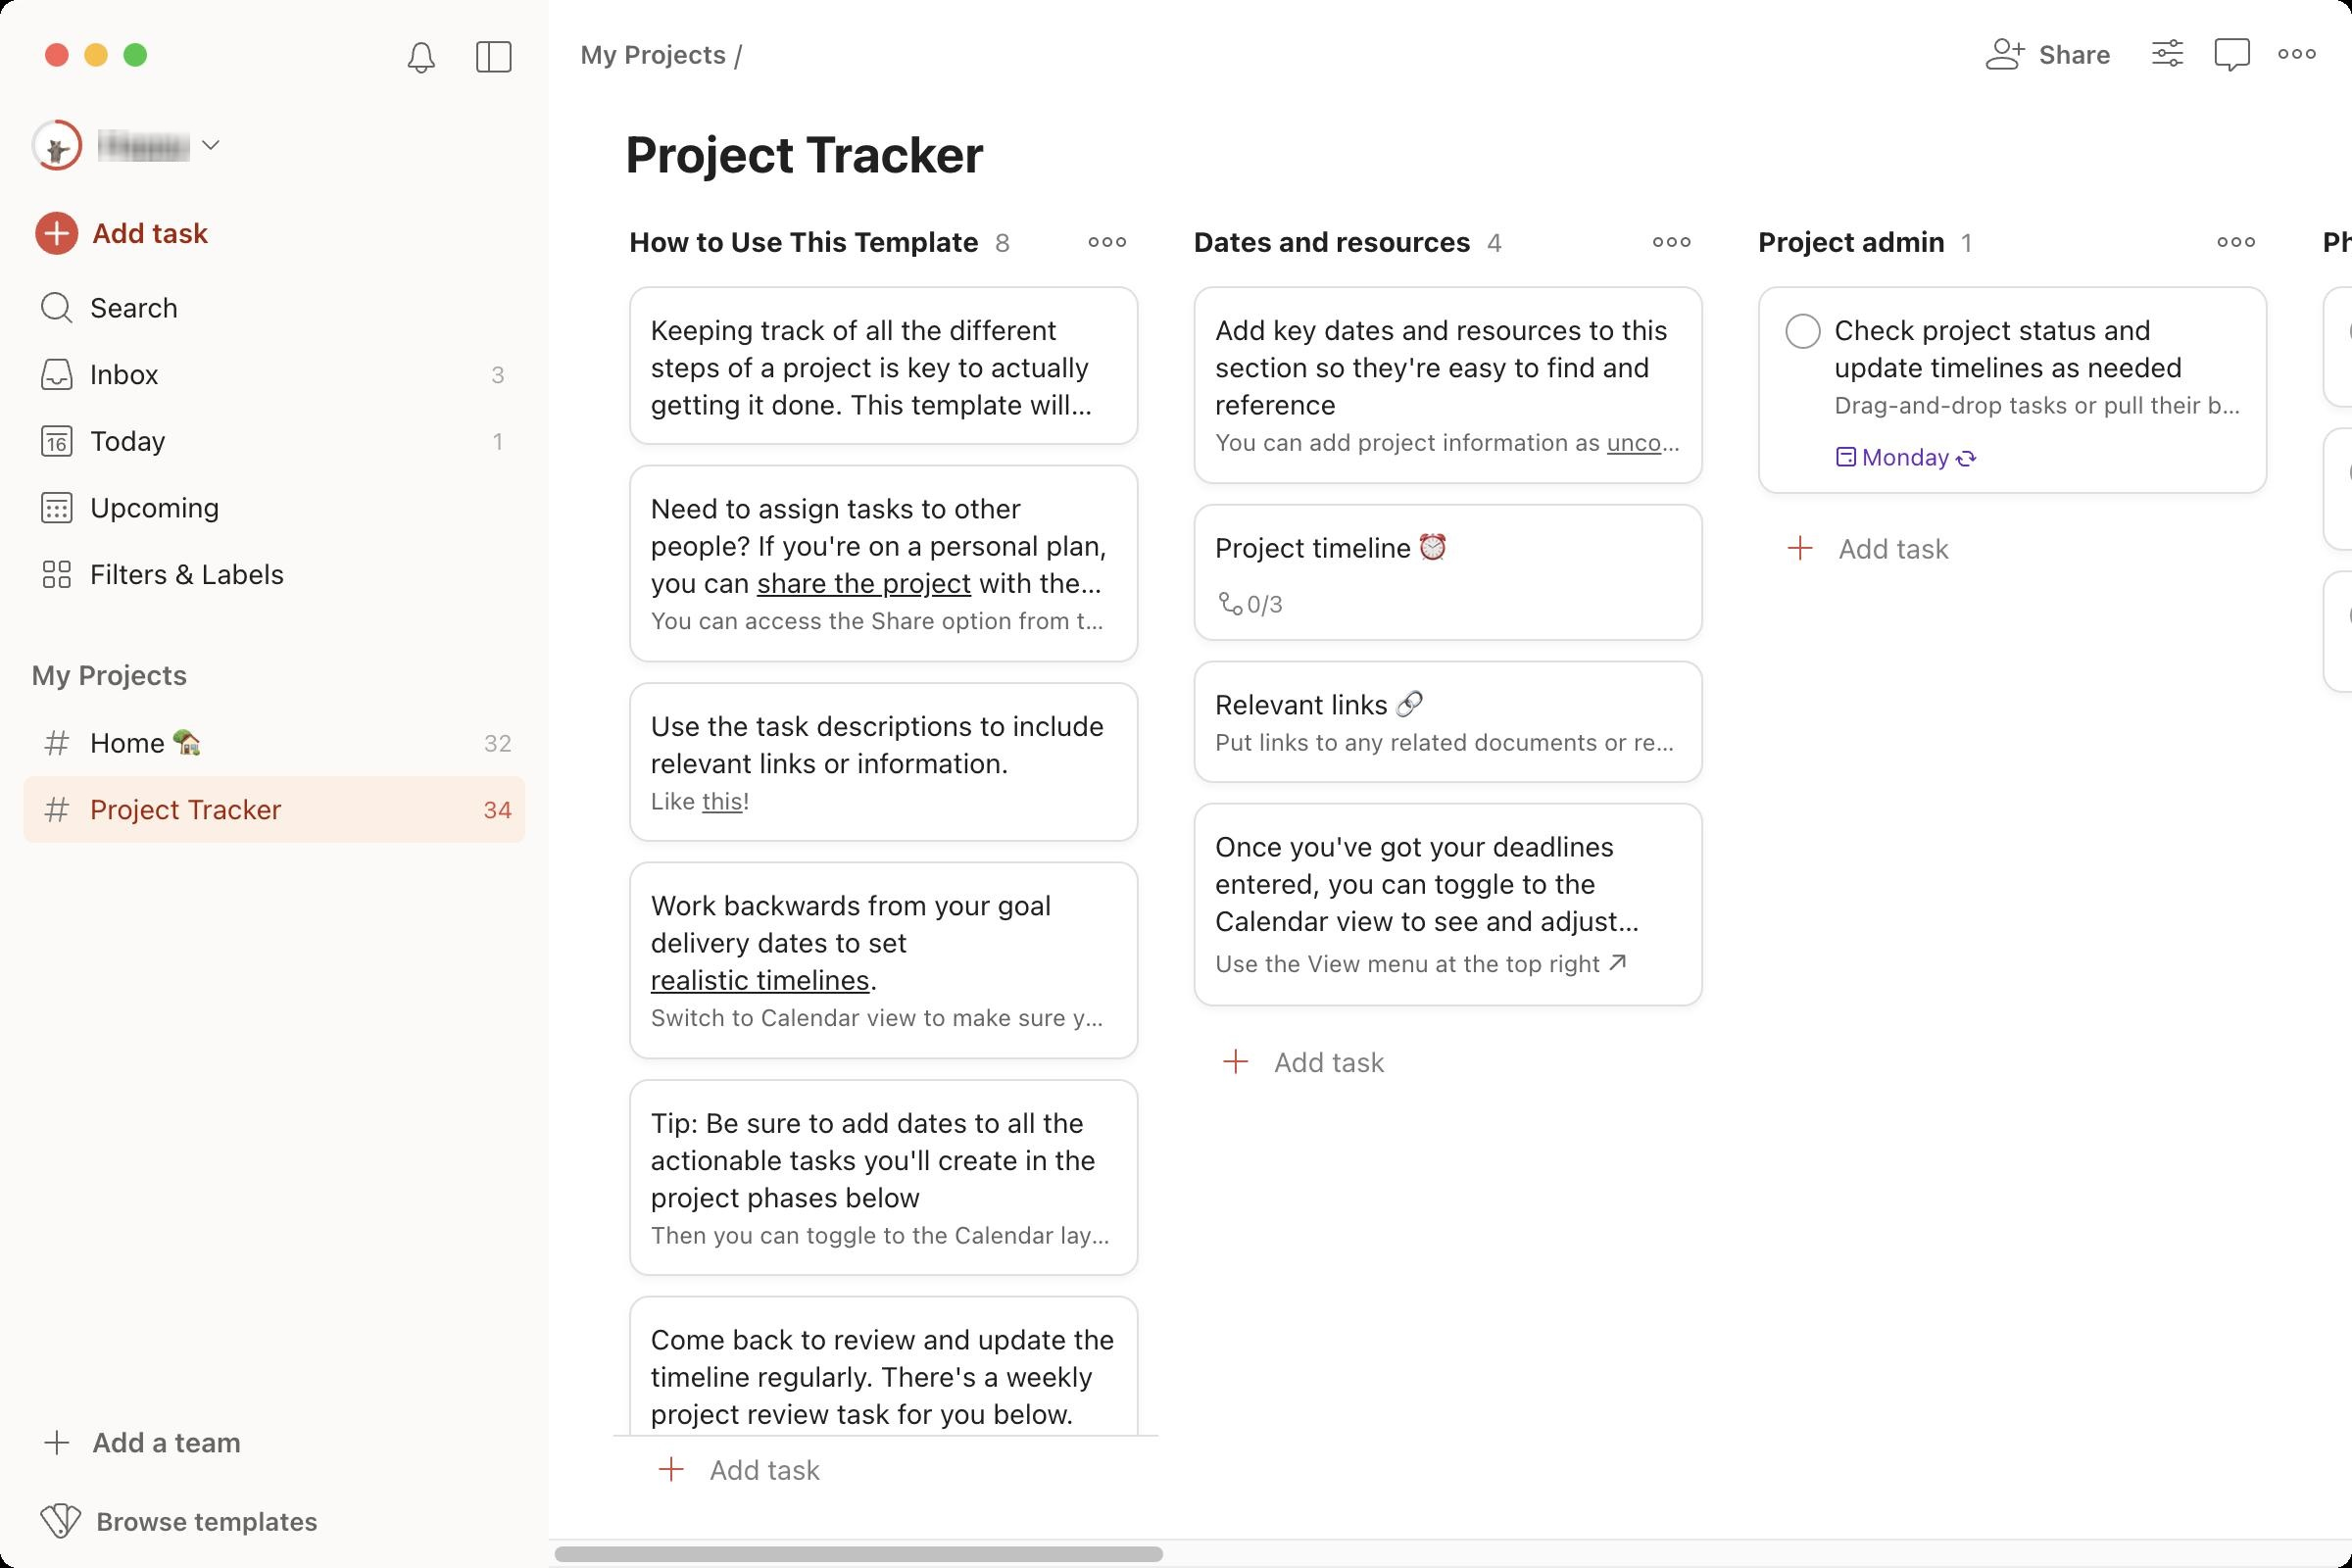
Accessibility tree:
{"name": "Project_Tracker_–_Todoist", "role": "AXWindow", "description": null, "role_description": "standard window", "value": null, "position": "264.00;103.00", "size": "1200;800", "children": [{"name": "", "role": "AXGroup", "description": "", "role_description": "group", "value": "", "position": "0.00;0.00", "size": "1200;800", "children": [{"name": "", "role": "AXGroup", "description": "", "role_description": "group", "value": "", "position": "0.00;0.00", "size": "1200;800", "children": [{"name": "", "role": "AXGroup", "description": "", "role_description": "group", "value": "", "position": "0.00;0.00", "size": "1200;800", "children": [{"name": "", "role": "AXGroup", "description": "", "role_description": "group", "value": "", "position": "0.00;0.00", "size": "1200;800", "children": []}]}]}]}, {"name": null, "role": "AXButton", "description": null, "role_description": "close button", "value": null, "position": "22.00;20.00", "size": "14;16", "children": []}, {"name": null, "role": "AXButton", "description": null, "role_description": "full screen button", "value": null, "position": "62.00;20.00", "size": "14;16", "children": [{"name": null, "role": "AXGroup", "description": null, "role_description": "group", "value": null, "position": "62.00;20.00", "size": "14;16", "children": [{"name": null, "role": "AXGroup", "description": null, "role_description": "group", "value": null, "position": "62.00;20.00", "size": "14;16", "children": []}]}]}, {"name": null, "role": "AXButton", "description": null, "role_description": "minimize button", "value": null, "position": "42.00;20.00", "size": "14;16", "children": []}]}